Question: i am trying to make something like this with css3 but i don't know how to position search button to be on the right side of 'result' div. not after the labels

'''
<div id="ResultBox" style="margin-right:10px;margin-top:5px; height:90%;">
<div class="result" style="display:inline;">
<div style="height:100px; width:150px;">
Name:
<label>Mojtaba Iranpanah</label><br>
Email:
<label><PHONE></label><br>
Phone Numner:
<label><PHONE></label>
</div>
<div class="btn" style="float:right;">
<button>Search!</button>
</div>
</div>
</div>
'''
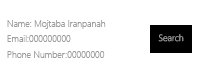
Answer: This should solve your problem:
'''
<div id="ResultBox" style="margin-right:10px;margin-top:5px; height:90%;">
<div class="result" style=""> <!-- display:inline here has no effect -->
<!-- Here is the place to put the display -->
<div style="display:inline-block; height:100px; width:150px;">Name:
<label>Mojtaba Iranpanah</label>
<br>Email:
<label><PHONE></label>
<br>Phone Numner:
<label><PHONE></label>
</div>
<!-- Here is the place to put the display -->
<div class="btn" style="display:inline-block; vertical-align: middle; height: 100px;">
<button>Search!</button>
</div>
</div>
</div>
'''
Demo: <URL>